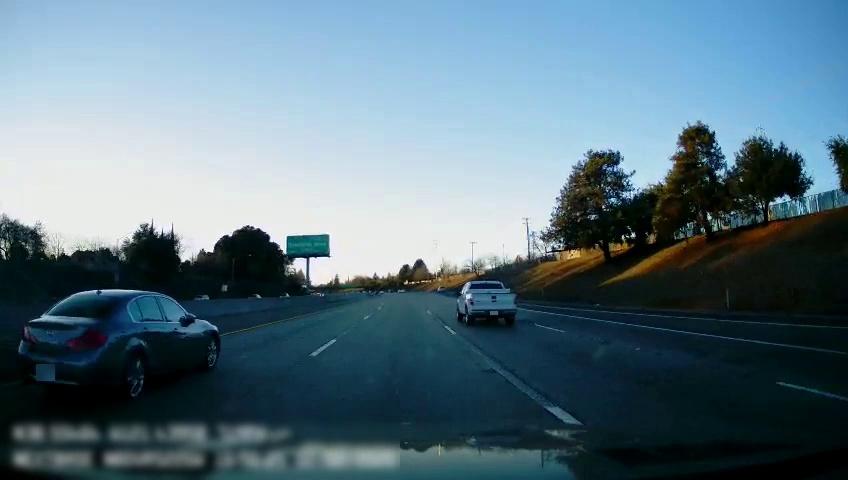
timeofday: Day
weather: Sunny
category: Drivable Space
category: Vehicles | Truck
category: Vehicles | Car
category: Vehicles | Car
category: Vehicles | Car
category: Lanes | Alternate Lane
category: Lanes | Current Lane
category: Lanes | Current Lane
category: Lanes | Alternate Lane
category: Lanes | Alternate Lane
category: Lanes | Alternate Lane
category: Traffic | Signs